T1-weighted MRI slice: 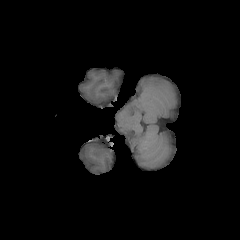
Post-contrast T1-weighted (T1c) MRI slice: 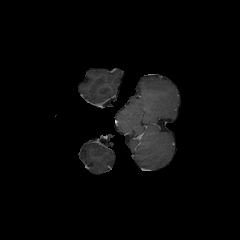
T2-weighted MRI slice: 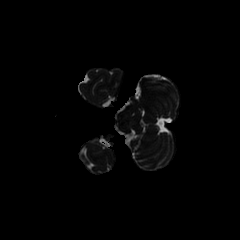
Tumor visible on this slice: no